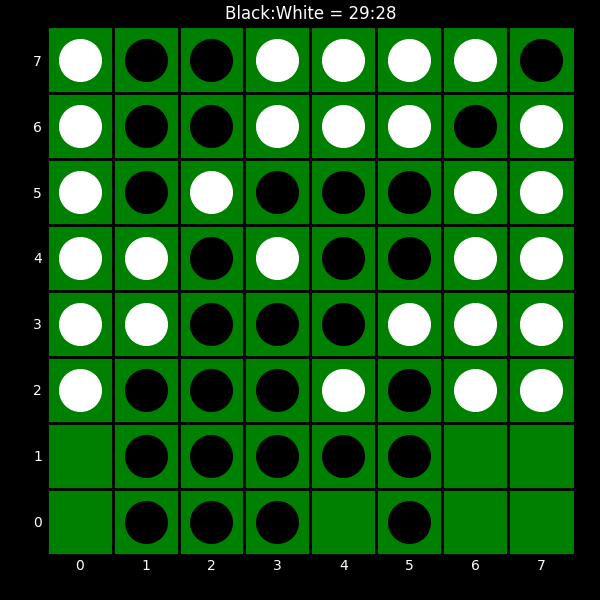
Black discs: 29
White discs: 28